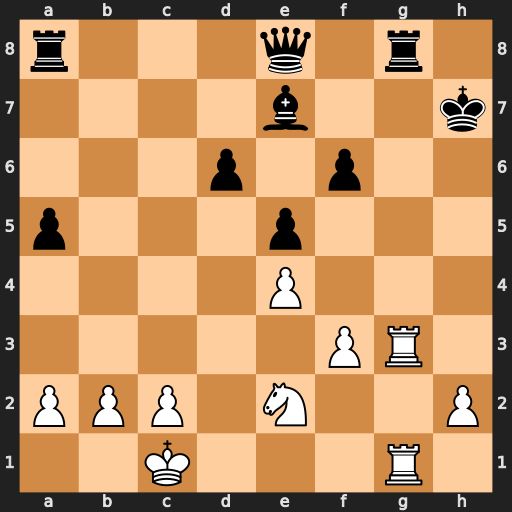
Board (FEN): r3q1r1/4b2k/3p1p2/p3p3/4P3/5PR1/PPP1N2P/2K3R1
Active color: w
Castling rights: -
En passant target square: -
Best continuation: Rh3+ Qh5 Rxh5#